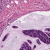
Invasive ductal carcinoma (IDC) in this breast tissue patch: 0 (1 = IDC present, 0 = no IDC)